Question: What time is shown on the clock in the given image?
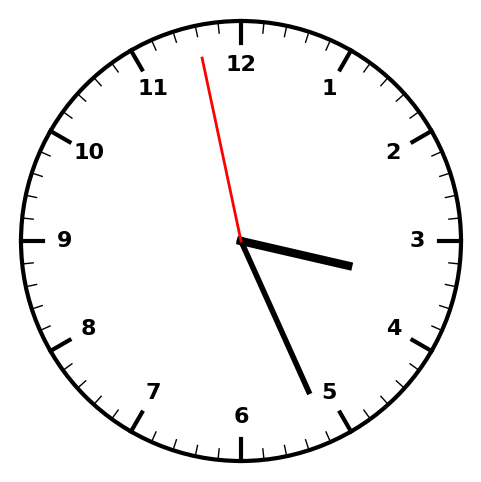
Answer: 03:25:58